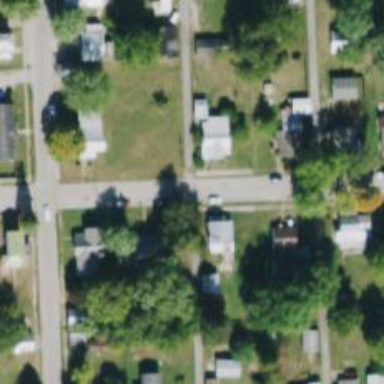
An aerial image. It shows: Alley classified as service road.